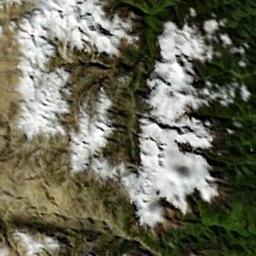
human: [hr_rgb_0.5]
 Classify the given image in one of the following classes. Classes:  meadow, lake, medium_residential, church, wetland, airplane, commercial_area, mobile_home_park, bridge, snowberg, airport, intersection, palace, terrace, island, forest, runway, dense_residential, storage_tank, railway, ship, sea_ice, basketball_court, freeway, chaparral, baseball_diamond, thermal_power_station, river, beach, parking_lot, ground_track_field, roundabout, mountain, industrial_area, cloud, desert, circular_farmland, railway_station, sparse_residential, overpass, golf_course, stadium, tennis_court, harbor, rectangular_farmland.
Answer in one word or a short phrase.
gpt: snowberg